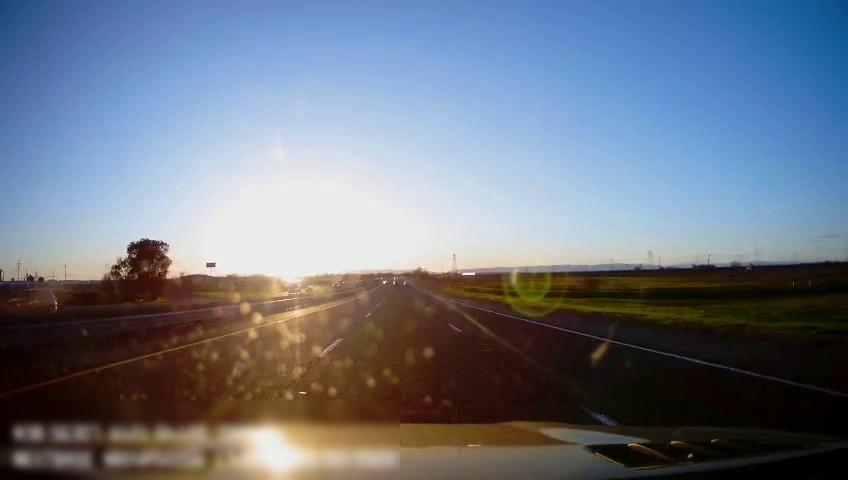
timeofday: Day
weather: Sunny
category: Drivable Space
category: Drivable Space
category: Vehicles | SUV
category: Vehicles | SUV
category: Lanes | Alternate Lane
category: Lanes | Current Lane
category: Lanes | Current Lane
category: Lanes | Alternate Lane